Question: I'm displaying a few 3D-models as Model3DGroups.
They are surrounded by Viewport3D which catches MouseDown-events.
I want to determine which Model3DGroup (they all have names) was clicked.
I'm starting with this:
'''
Point location = e.GetPosition(karte.ZAM3DViewport3D);
HitTestResult hitResult = VisualTreeHelper.HitTest(karte.ZAM3DViewport3D, location);
if (hitResult != null )
{
Debug.WriteLine("BREAKPOINT");
// Hit the visual.
}
'''
After hitting the breakpoint set at the WriteLine-command I'm looking at the local-view to find the right variable but can't find it.
Can you help me out which path I need to take to find the group, the modelvisual3d belongs to?
Here is a screenshot of the tree:

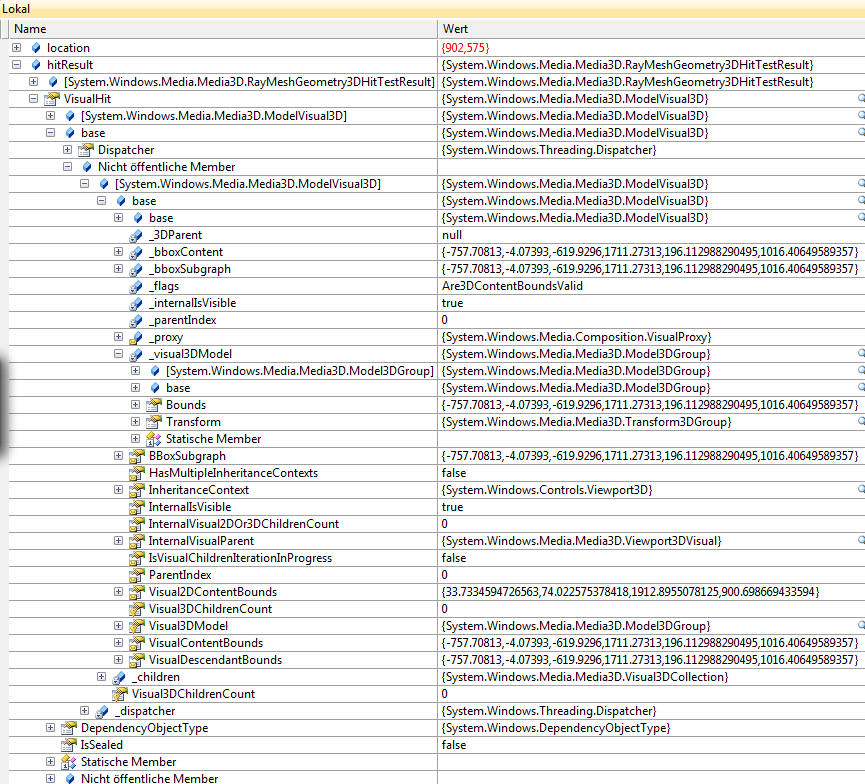
Answer: I did it by surrounding the Model3DGroup with a ModelUIElement3D.
'''
<ModelUIElement3D MouseDown="ModelUIElement3D_MouseDown" x:Name="LogoMouseDown">
'''
the MouseDown-function handles it this way:
'''
private void ModelUIElement3D_MouseDown(object sender, MouseButtonEventArgs e)
{
if (sender == trololo)
{
RaiseModelClickEvent("auditorium");
}
else if (sender == LogoMouseDown)
{
RaiseModelClickEvent("logo");
}
}
'''